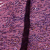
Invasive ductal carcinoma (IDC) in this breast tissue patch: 0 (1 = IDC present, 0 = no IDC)